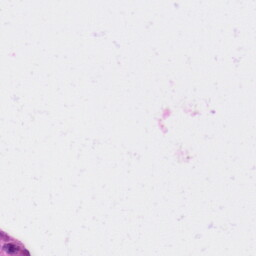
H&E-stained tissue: Skin